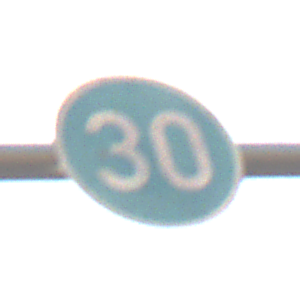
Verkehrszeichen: VorgeschriebeneMindestgeschwindigkeit
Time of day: SunriseSunset
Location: Outdoor (Nature)
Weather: PartlyCloudy
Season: NotSpecified
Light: Natural